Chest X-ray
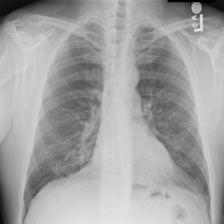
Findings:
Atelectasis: negative
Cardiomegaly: negative
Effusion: negative
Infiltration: negative
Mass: negative
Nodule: negative
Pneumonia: negative
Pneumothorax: negative
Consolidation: negative
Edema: negative
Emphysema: negative
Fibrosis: negative
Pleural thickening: negative
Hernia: negative